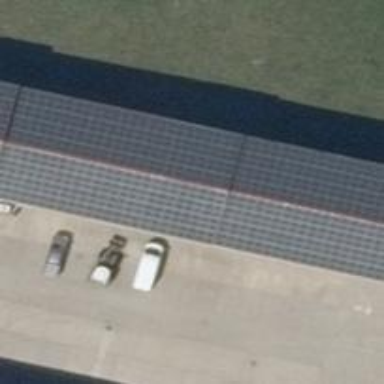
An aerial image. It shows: Solar power generator utilizing photovoltaic technology with solar photovoltaic panels.